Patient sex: M
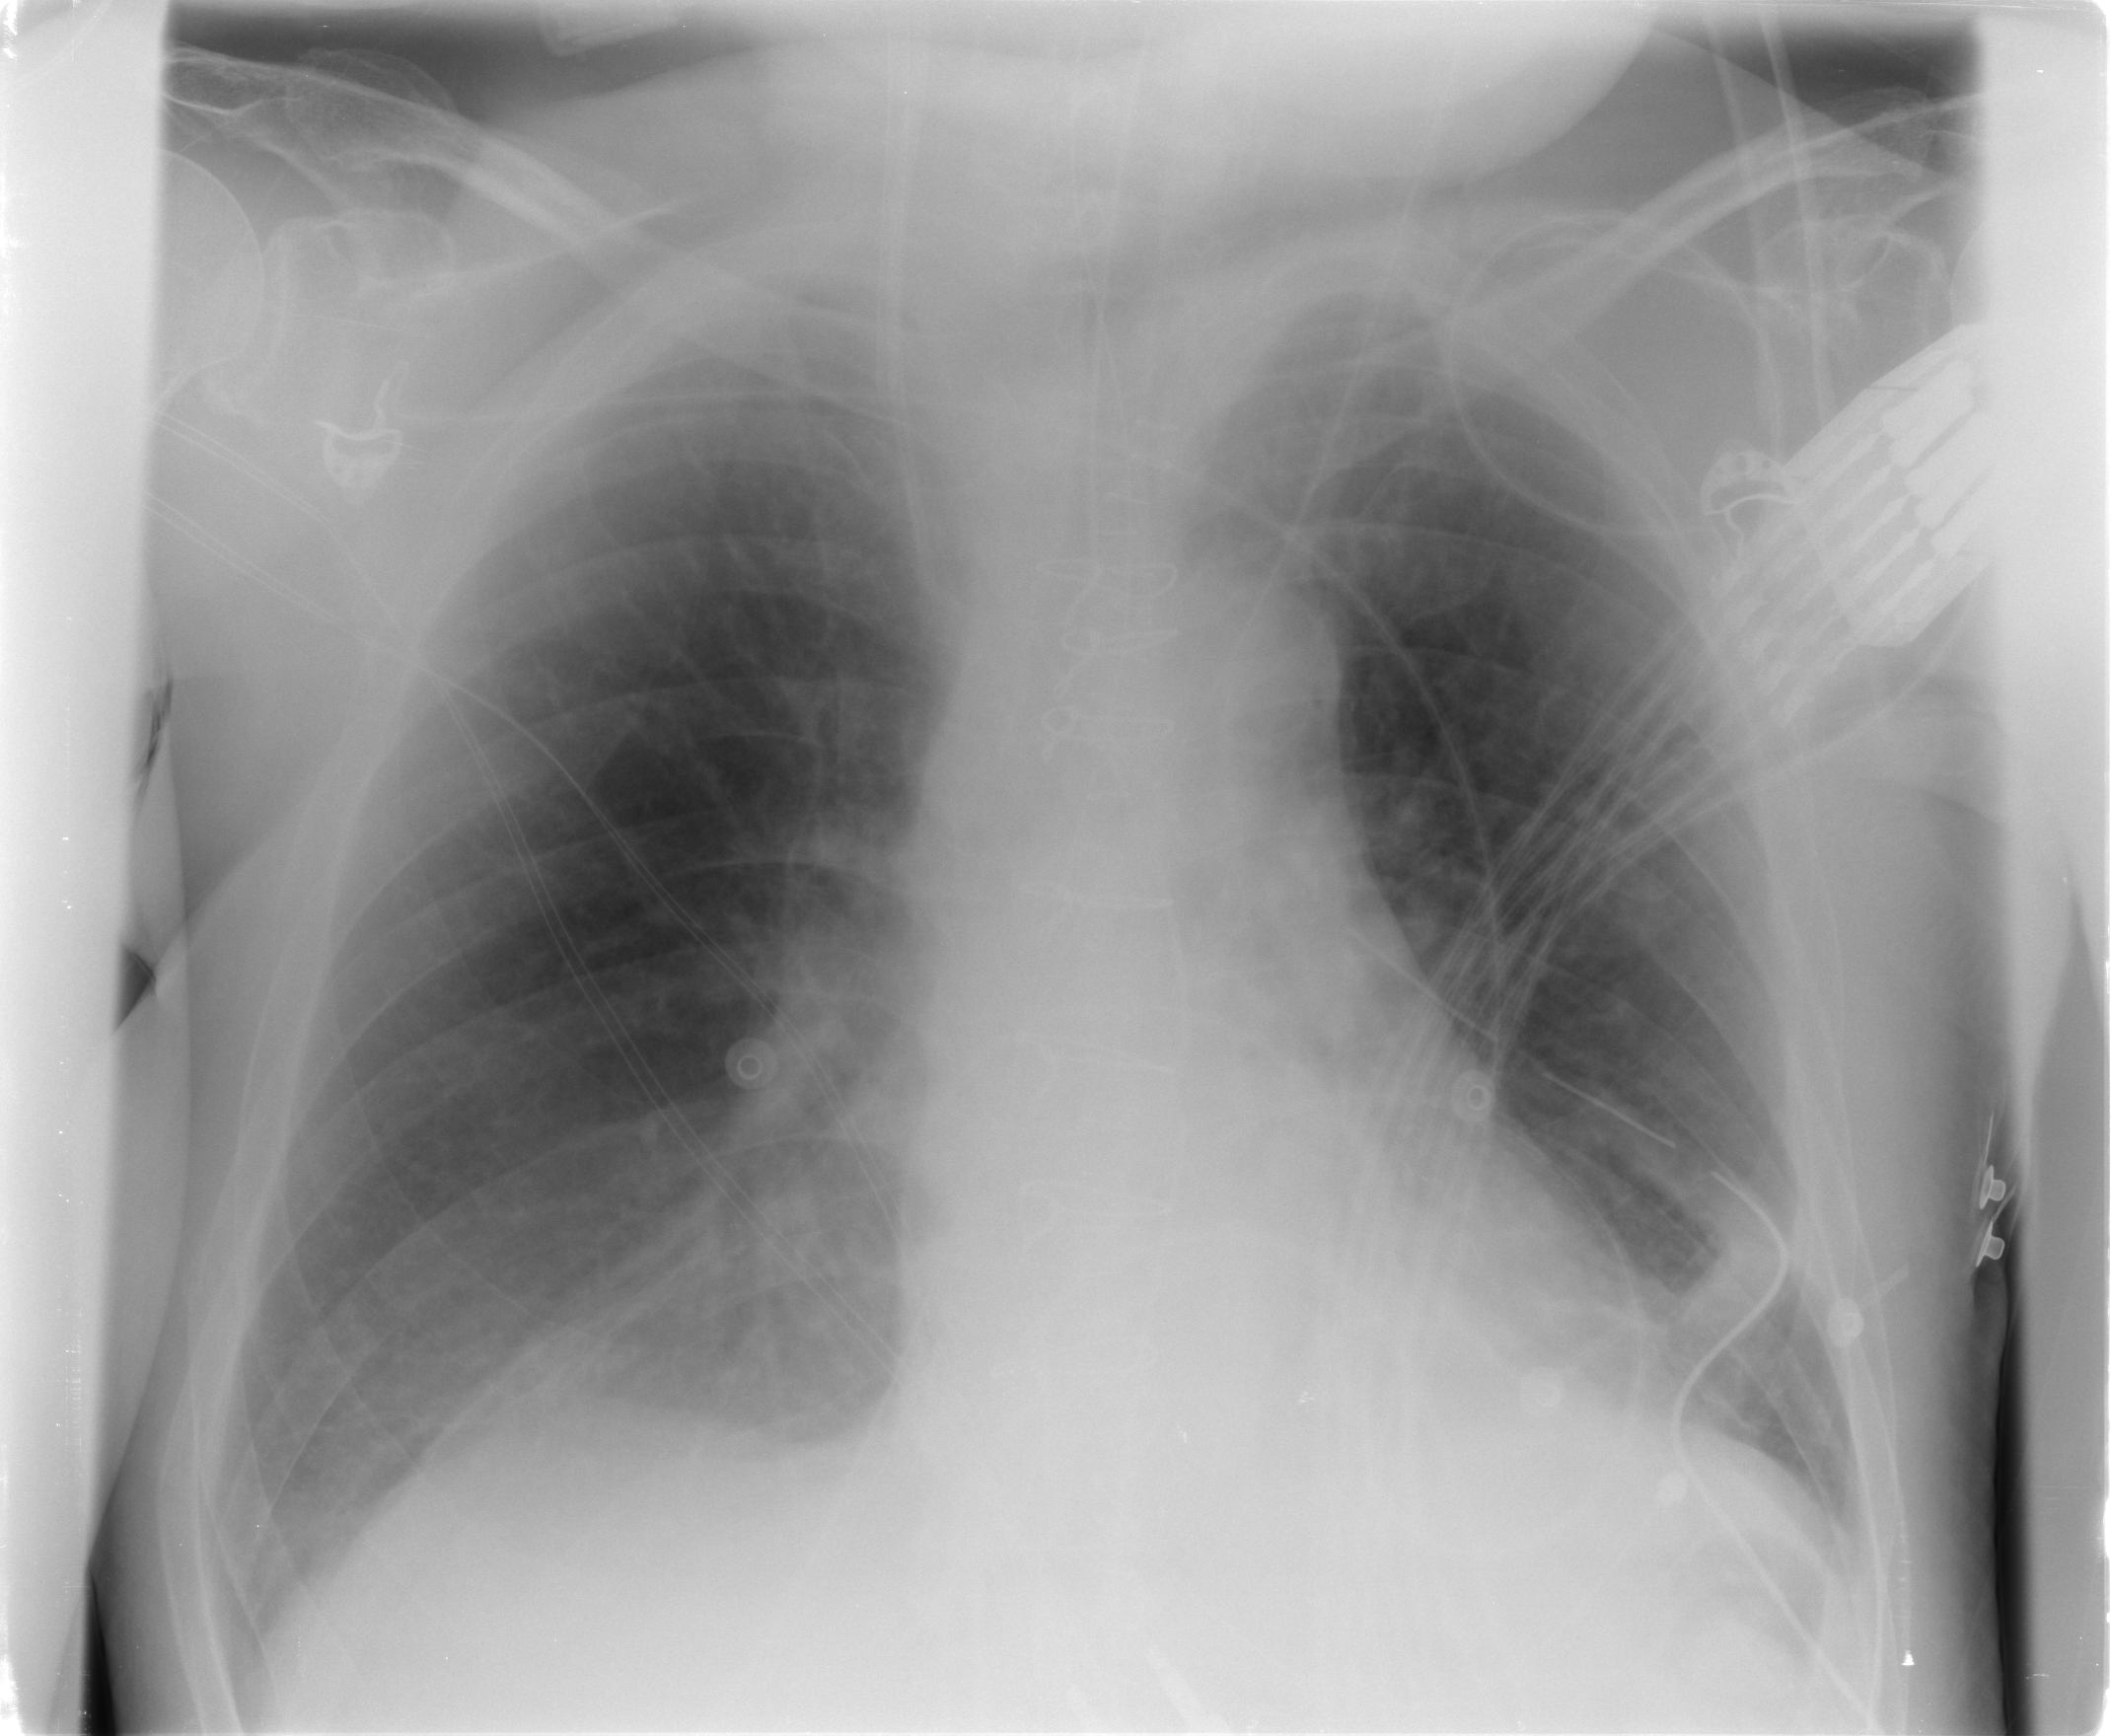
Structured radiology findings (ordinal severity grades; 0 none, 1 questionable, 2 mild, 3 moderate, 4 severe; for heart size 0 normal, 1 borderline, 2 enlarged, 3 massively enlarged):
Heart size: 0
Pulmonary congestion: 2
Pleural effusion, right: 2
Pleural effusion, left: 0
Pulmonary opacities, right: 0
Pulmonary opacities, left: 0
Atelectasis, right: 2
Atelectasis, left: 0